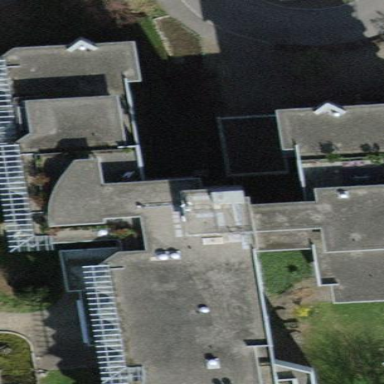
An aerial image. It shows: Flat-roofed building.